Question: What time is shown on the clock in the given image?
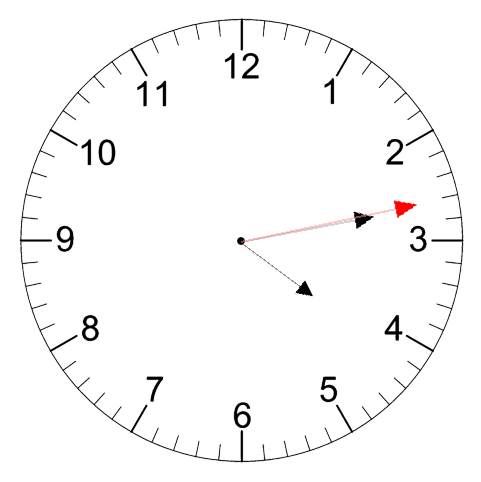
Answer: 04:13:13